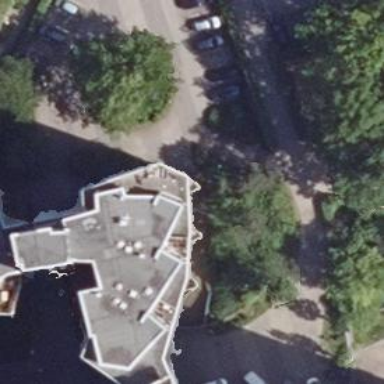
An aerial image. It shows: The building has flat gray roof.